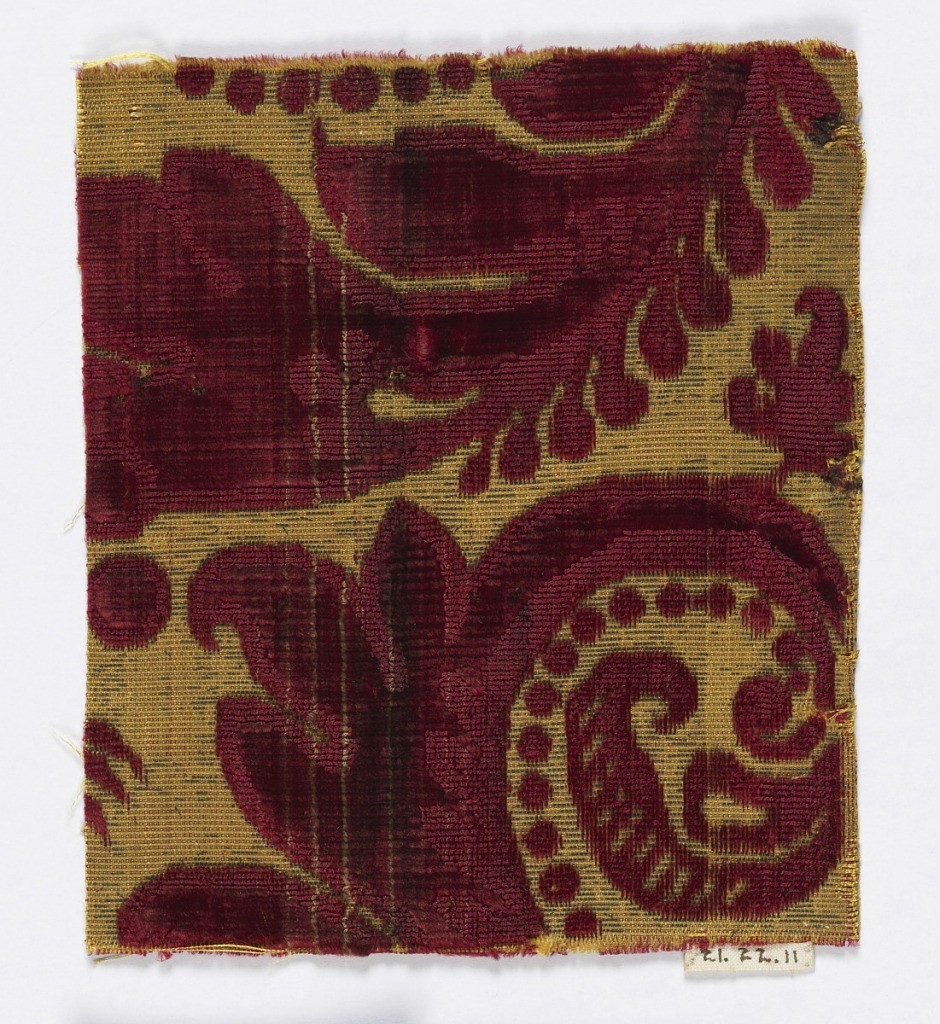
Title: Fragment
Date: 17th century
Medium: silk, metallic thread Technique: cut and uncut supplementary warp pile (velvet) with supplementary weft
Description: Fragment of red cut and uncut velvet on yellow silk ground with extra metallic weft. Two portions of curving large-scale foliage are all that show of the design.